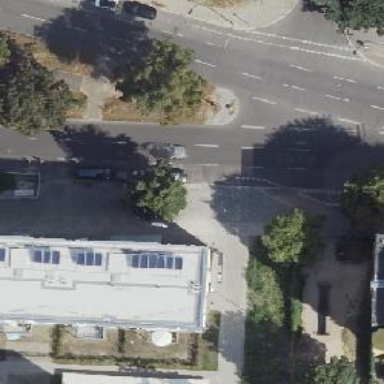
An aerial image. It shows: Tertiary road with asphalt surface and cycle track on the right side. It is dual carriageway.